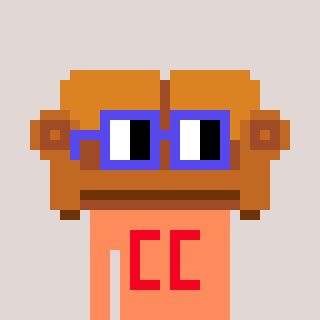
a pixel art character with square blue glasses, a couch-shaped head and a peachy-colored body on a warm background